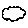
Label: cloud